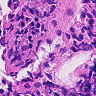
Metastatic tissue present: no